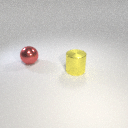
large yellow metal cylinder in front of large red metal sphere